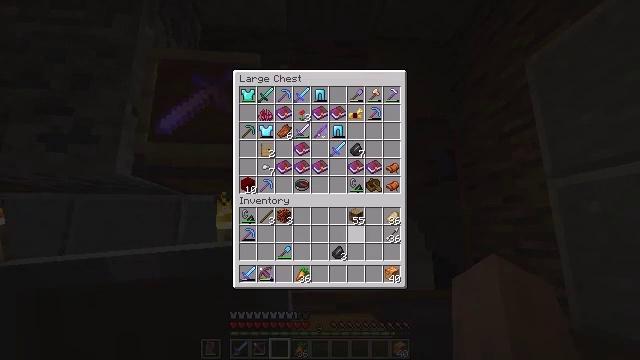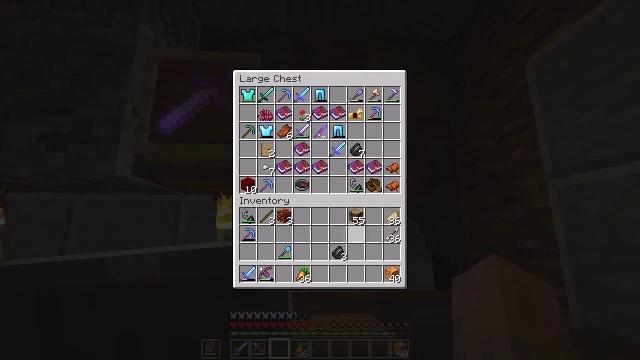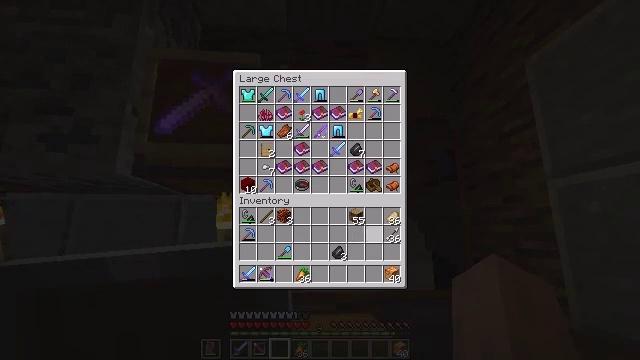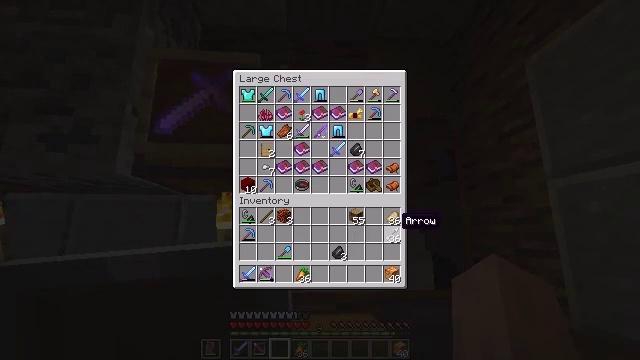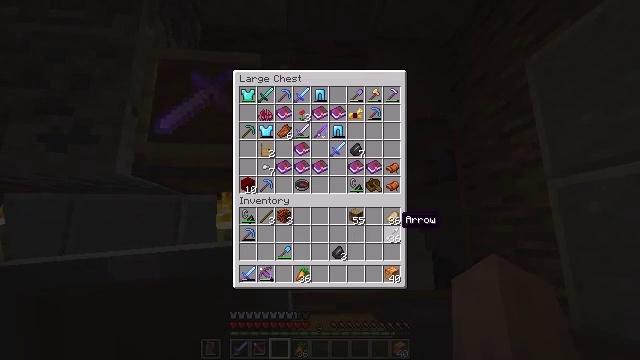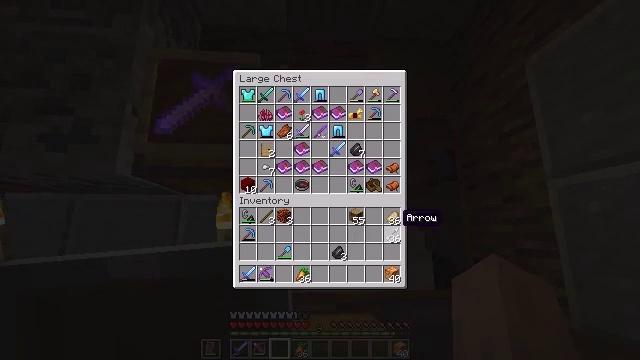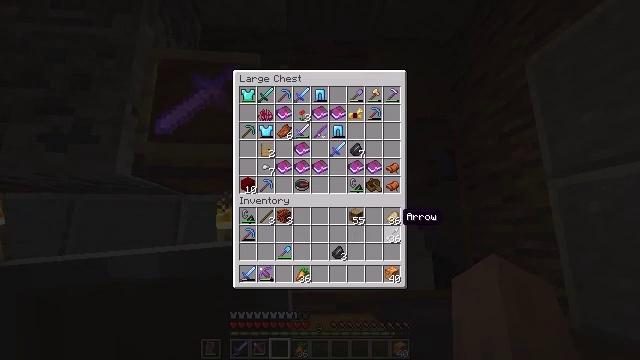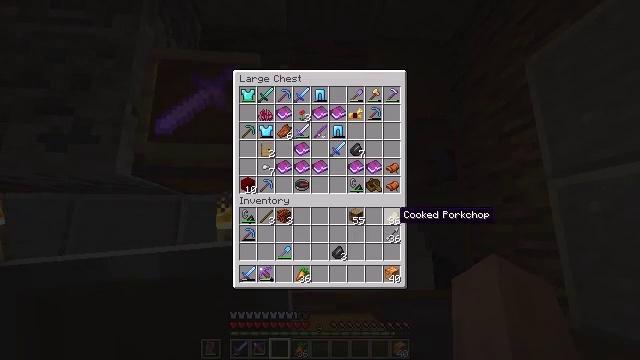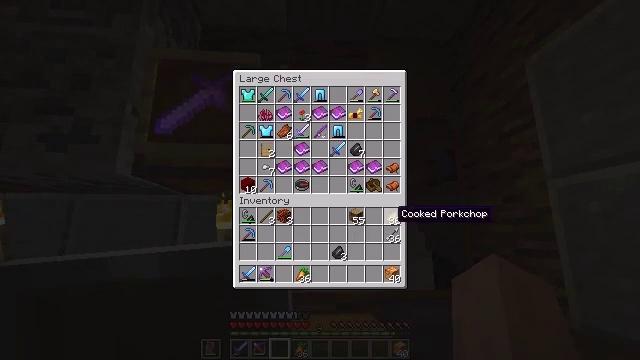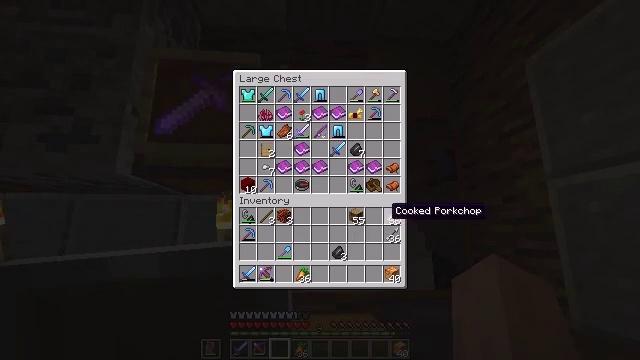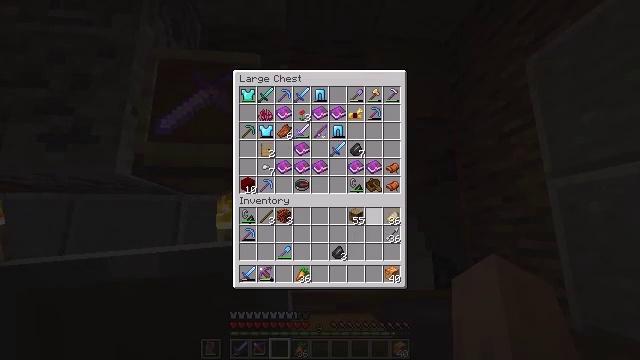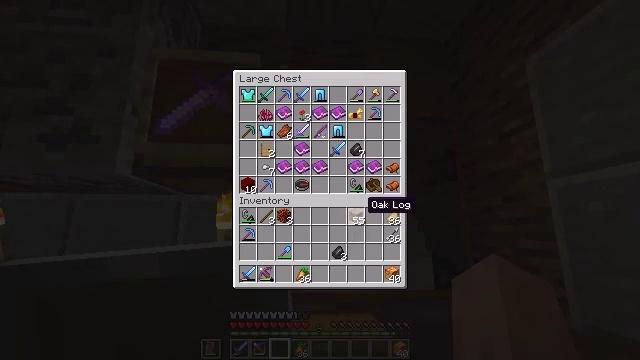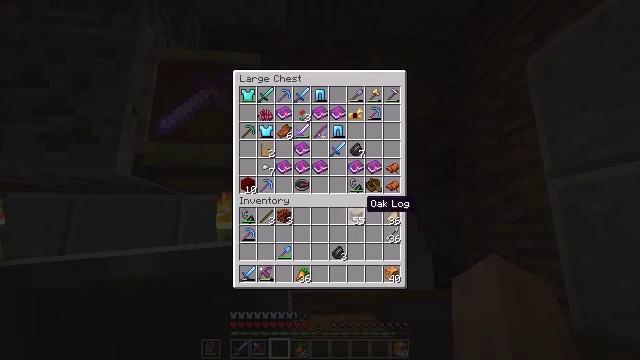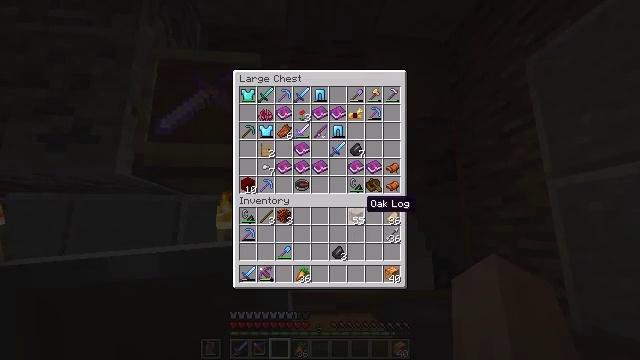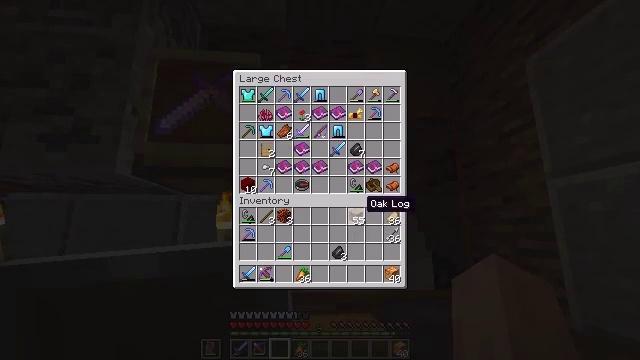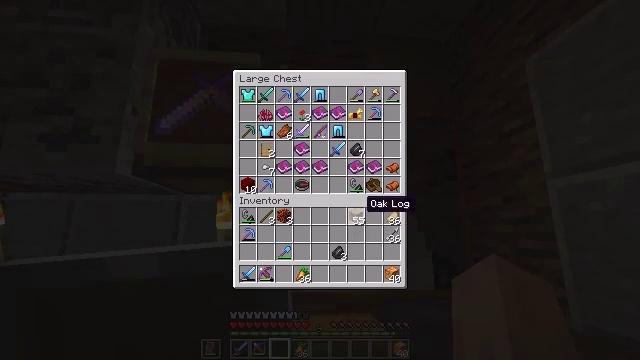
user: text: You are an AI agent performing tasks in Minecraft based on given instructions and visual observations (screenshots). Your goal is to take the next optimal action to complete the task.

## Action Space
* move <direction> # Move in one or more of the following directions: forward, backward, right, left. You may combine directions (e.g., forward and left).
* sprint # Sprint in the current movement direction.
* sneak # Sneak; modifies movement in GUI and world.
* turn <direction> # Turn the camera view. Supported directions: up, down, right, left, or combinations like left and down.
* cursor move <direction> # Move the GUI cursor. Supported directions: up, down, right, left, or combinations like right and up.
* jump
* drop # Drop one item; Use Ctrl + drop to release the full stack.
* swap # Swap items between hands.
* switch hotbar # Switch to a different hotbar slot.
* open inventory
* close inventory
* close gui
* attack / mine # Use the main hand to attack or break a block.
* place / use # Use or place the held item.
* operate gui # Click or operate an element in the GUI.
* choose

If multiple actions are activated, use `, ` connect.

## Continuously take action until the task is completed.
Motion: motion action
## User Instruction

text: Retrieve oak planks from the wooden block.
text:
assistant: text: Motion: sneak, operate gui
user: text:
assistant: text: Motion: sneak, cursor move right
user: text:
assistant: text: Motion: sneak, cursor move right
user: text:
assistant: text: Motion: sneak
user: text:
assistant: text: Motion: sneak
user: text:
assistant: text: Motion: sneak
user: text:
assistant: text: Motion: sneak
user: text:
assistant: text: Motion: sneak
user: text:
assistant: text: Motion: sneak
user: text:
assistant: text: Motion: sneak, cursor move left
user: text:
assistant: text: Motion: sneak, cursor move left
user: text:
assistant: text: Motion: sneak
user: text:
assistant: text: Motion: sneak
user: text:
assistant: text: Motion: sneak
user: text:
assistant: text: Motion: sneak
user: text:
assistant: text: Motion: sneak
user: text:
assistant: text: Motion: sneak
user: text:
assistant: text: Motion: no_op
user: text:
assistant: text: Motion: turn left and down, close gui
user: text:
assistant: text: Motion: turn left and down
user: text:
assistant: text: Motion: turn left
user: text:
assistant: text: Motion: turn left
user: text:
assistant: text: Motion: move forward, turn up
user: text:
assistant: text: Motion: move forward
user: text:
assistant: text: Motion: move forward
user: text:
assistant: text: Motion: move forward
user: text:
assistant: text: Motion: move forward and move left, turn right
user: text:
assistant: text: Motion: move forward and move left, turn right and down
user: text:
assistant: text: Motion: move forward and move left, turn right and down
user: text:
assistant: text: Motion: move right, turn right and down